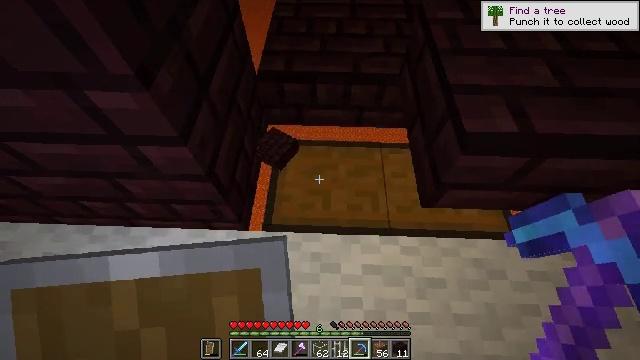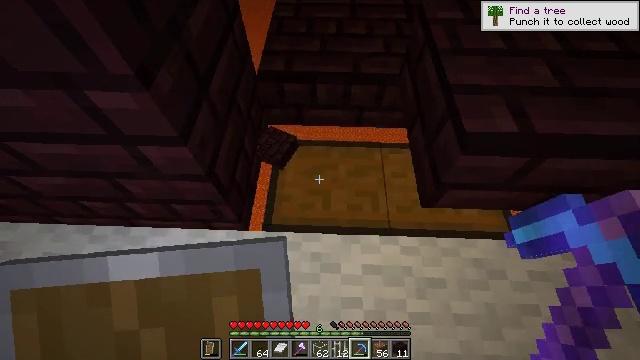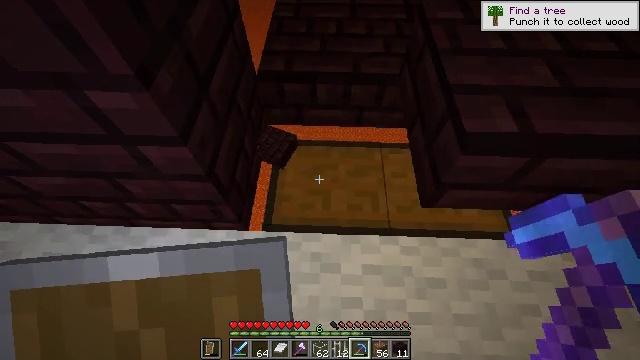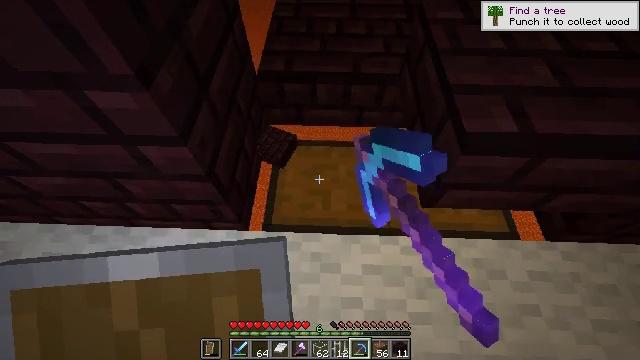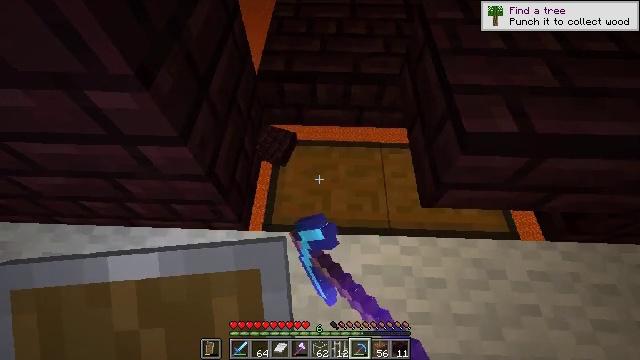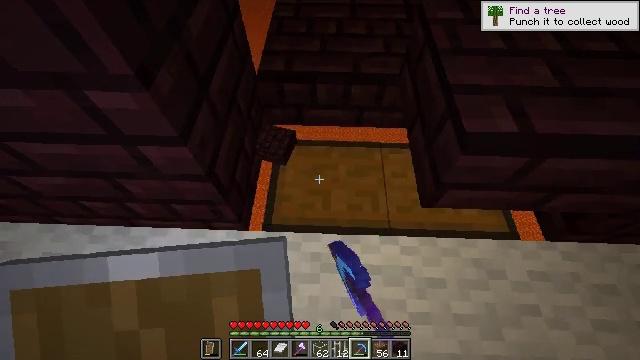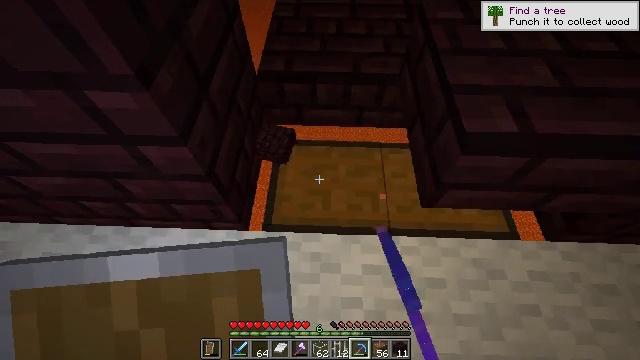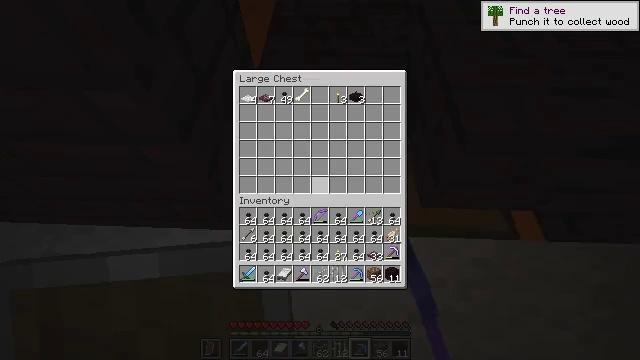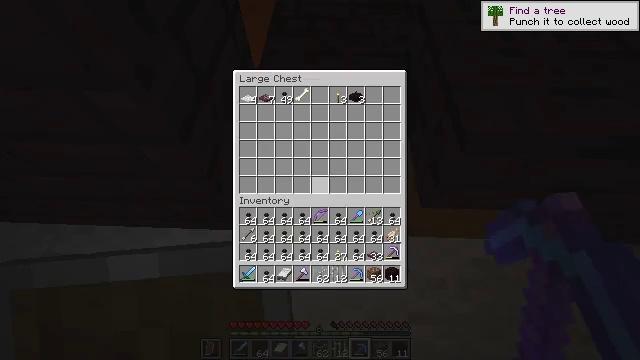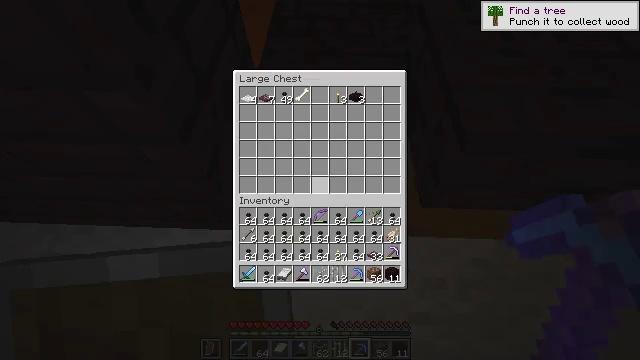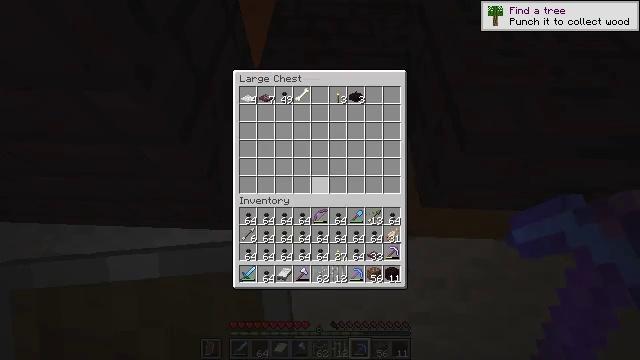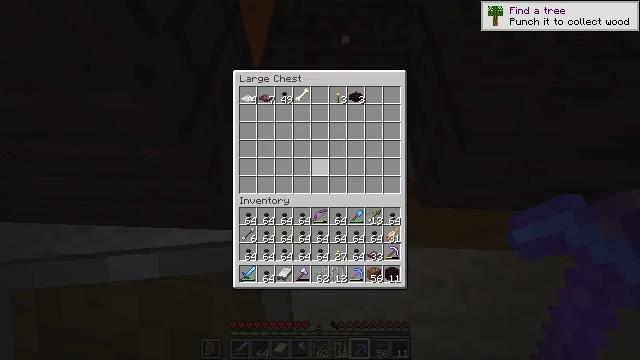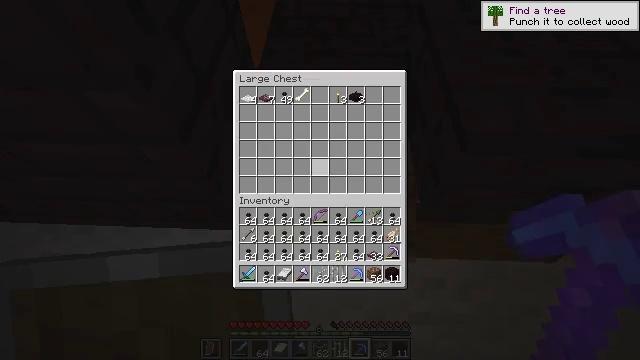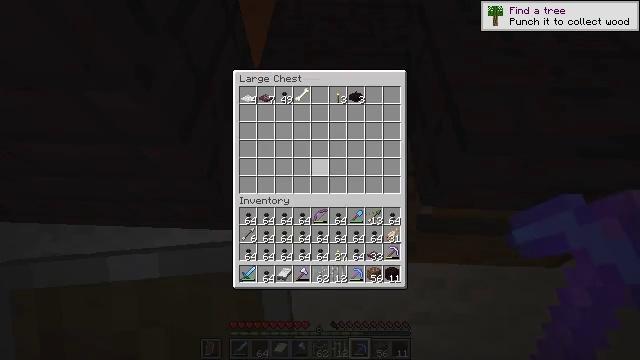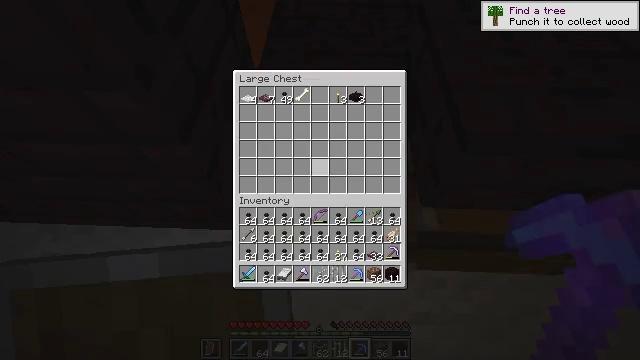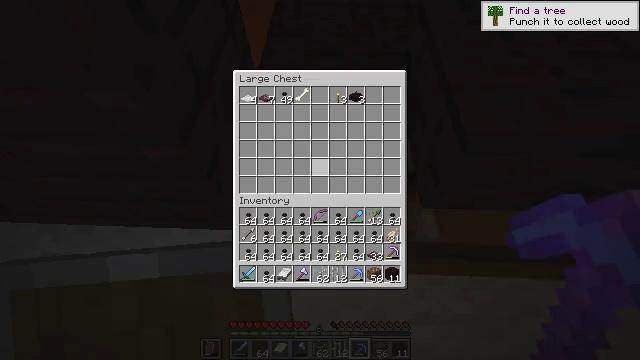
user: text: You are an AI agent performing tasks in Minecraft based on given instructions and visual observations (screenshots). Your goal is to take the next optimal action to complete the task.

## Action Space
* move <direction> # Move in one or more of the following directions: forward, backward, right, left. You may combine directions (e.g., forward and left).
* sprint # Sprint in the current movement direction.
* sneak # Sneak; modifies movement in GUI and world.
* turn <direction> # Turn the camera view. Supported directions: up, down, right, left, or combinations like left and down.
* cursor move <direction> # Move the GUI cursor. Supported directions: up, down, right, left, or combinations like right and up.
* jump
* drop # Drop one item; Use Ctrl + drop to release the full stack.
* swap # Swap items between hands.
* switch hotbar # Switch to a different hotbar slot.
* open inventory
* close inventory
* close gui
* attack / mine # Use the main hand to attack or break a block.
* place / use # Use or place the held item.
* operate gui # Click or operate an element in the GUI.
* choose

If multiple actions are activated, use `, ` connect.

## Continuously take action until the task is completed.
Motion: motion action
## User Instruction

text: drop nether brick slab
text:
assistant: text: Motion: no_op
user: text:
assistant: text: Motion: use / place
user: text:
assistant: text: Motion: use / place
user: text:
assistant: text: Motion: no_op
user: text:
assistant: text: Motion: no_op
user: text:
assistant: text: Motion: no_op
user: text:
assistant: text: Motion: open gui
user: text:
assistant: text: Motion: no_op
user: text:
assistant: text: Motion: no_op
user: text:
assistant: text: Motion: no_op
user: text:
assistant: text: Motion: cursor move up
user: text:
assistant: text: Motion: no_op
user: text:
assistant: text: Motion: no_op
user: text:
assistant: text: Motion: no_op
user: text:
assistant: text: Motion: no_op
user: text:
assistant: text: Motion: no_op
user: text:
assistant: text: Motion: no_op
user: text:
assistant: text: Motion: close gui
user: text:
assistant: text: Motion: turn left, open inventory
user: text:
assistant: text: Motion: turn left and up
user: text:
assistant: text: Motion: turn up
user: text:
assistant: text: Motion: move forward, turn up
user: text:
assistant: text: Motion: move forward
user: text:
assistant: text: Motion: move forward, turn up
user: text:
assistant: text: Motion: move forward, turn right and up
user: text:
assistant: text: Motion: move forward, turn right and up
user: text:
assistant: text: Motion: move forward, turn right
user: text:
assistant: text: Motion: turn right
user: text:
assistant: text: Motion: no_op
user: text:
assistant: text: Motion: no_op